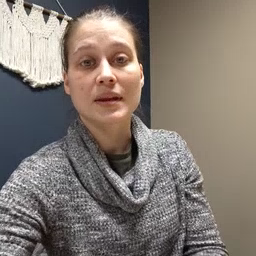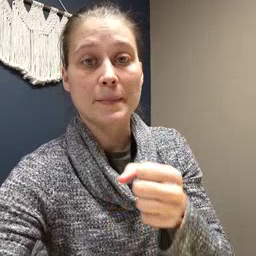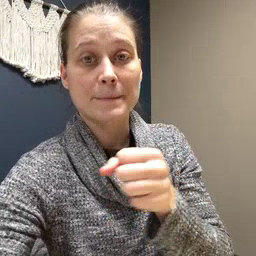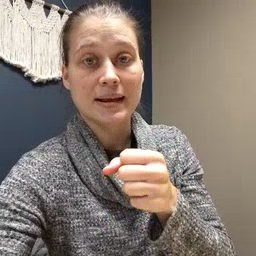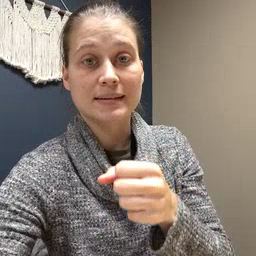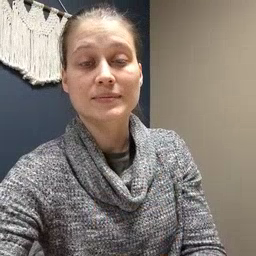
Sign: make